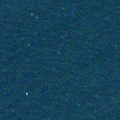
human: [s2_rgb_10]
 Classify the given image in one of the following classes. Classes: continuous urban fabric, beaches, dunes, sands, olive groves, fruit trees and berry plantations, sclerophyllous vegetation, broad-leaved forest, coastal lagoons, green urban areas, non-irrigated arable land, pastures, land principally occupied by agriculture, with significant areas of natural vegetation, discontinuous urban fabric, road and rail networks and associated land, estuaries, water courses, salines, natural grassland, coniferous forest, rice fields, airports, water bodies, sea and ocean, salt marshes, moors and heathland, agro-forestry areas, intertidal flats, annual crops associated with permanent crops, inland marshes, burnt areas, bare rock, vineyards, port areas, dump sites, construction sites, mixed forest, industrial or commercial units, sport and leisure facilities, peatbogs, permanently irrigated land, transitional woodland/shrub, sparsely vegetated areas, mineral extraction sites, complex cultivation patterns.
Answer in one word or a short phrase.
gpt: sea and ocean